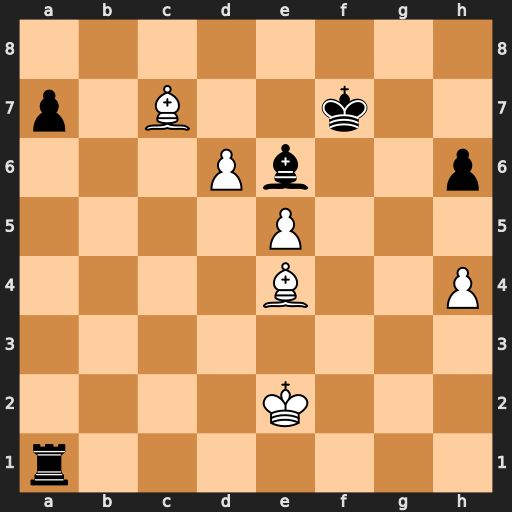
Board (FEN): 8/p1B2k2/3Pb2p/4P3/4B2P/8/4K3/r7
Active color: w
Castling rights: -
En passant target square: -
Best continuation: Bd5 Bxd5 d7